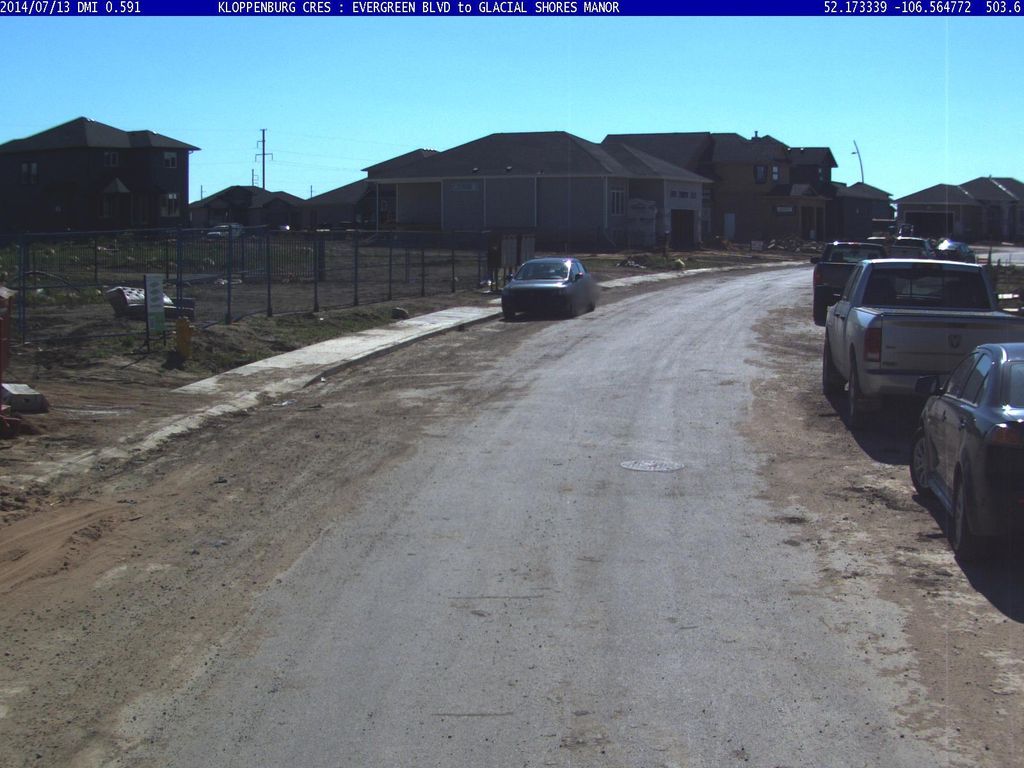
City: saskatoon